Field crop: tomato
Growth stage: 1
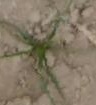
Species: cyperus